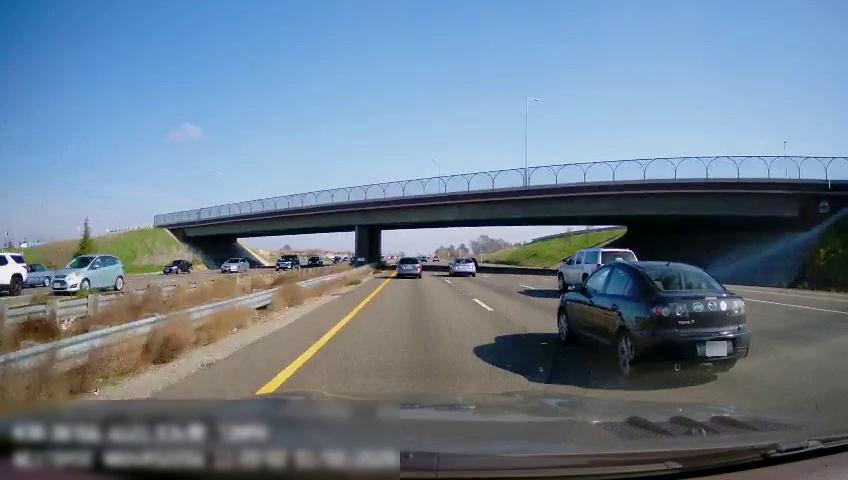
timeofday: Day
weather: Sunny
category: Drivable Space
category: Drivable Space
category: Vehicles | Car
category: Vehicles | SUV
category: Vehicles | Car
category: Vehicles | Car
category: Vehicles | Car
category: Vehicles | Car
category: Vehicles | Car
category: Vehicles | SUV
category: Vehicles | Car
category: Vehicles | SUV
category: Vehicles | Car
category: Vehicles | Truck
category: Lanes | Current Lane
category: Lanes | Current Lane
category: Lanes | Alternate Lane
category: Lanes | Alternate Lane
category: Lanes | Alternate Lane
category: Lanes | Alternate Lane
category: Lanes | Opposite Lane